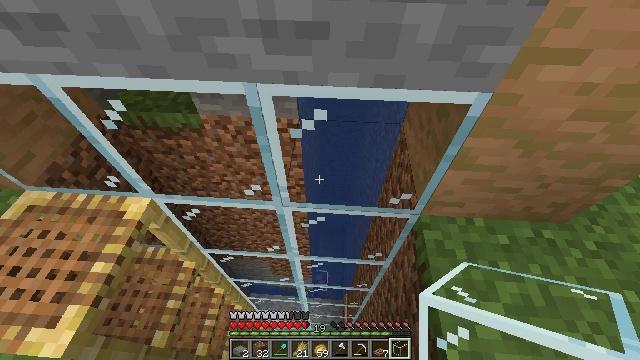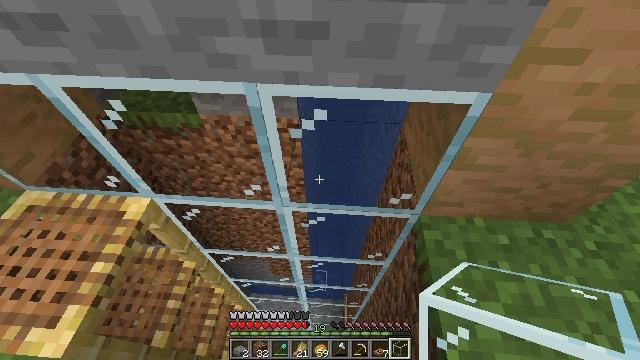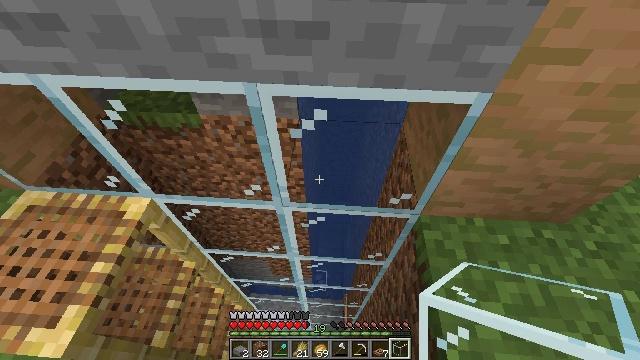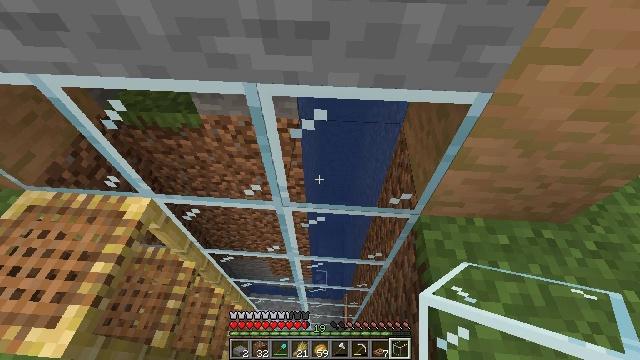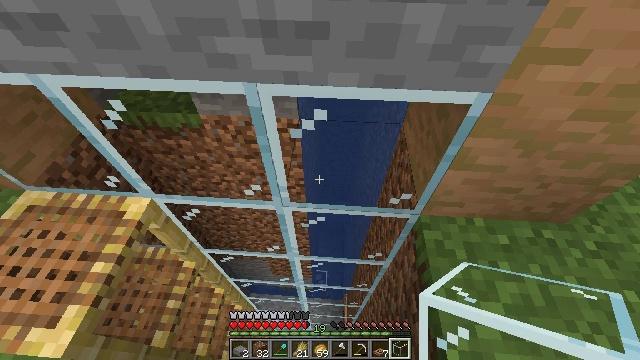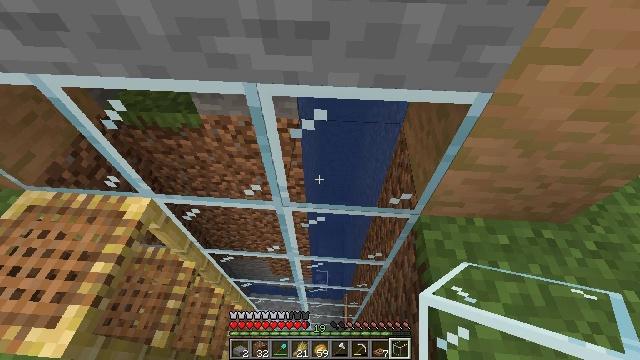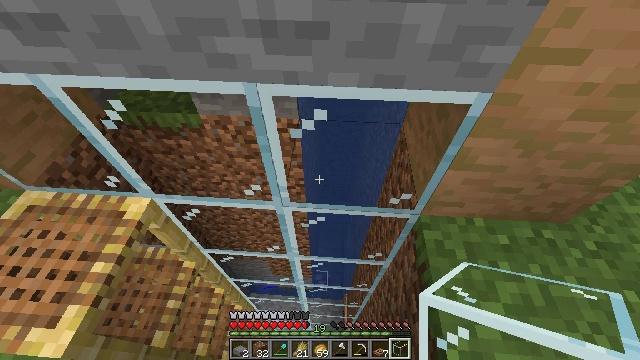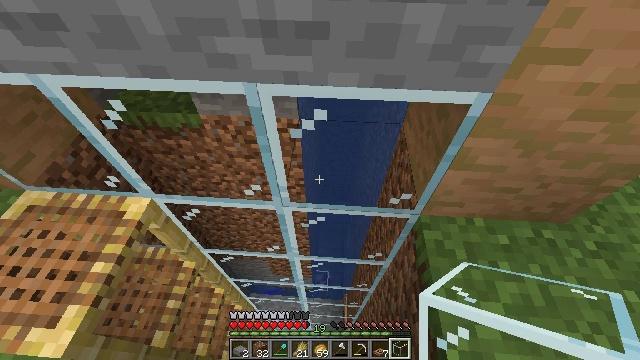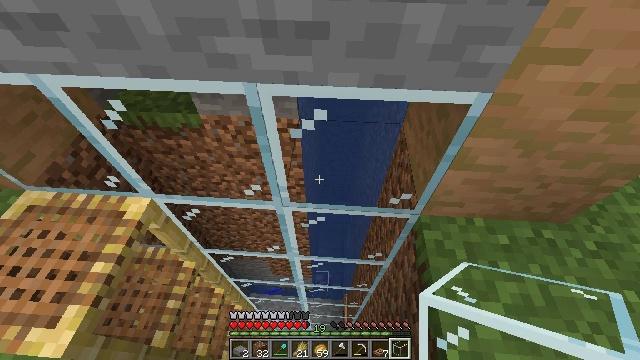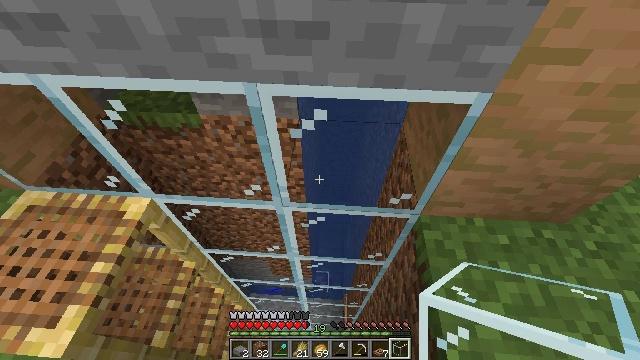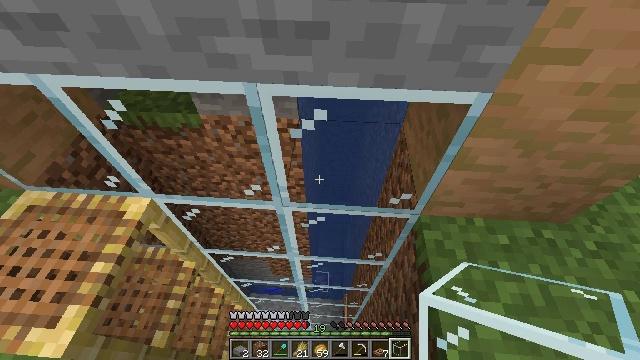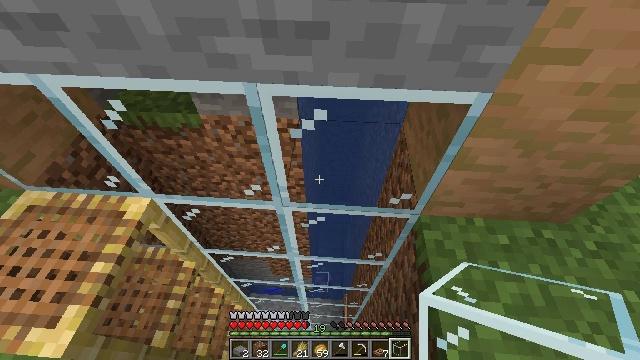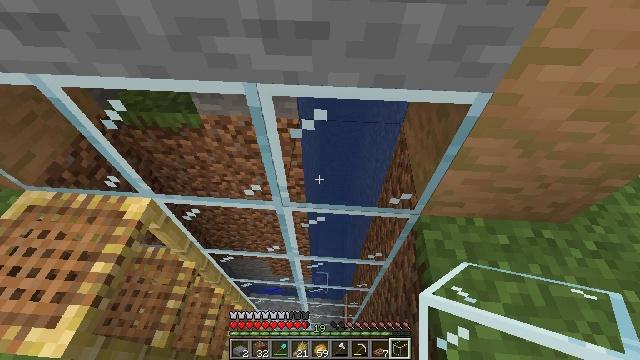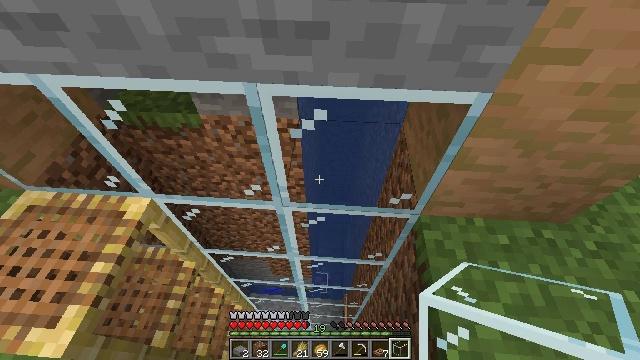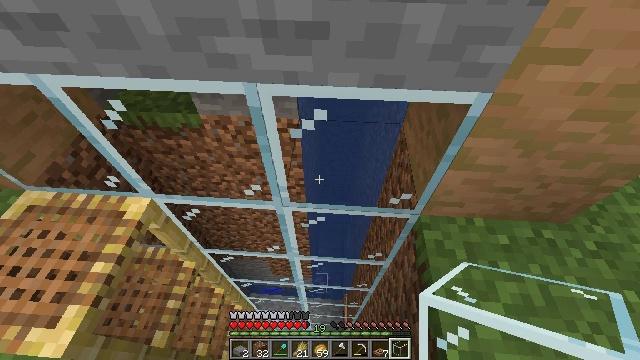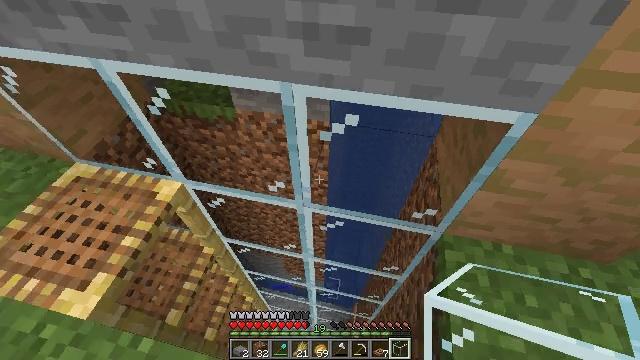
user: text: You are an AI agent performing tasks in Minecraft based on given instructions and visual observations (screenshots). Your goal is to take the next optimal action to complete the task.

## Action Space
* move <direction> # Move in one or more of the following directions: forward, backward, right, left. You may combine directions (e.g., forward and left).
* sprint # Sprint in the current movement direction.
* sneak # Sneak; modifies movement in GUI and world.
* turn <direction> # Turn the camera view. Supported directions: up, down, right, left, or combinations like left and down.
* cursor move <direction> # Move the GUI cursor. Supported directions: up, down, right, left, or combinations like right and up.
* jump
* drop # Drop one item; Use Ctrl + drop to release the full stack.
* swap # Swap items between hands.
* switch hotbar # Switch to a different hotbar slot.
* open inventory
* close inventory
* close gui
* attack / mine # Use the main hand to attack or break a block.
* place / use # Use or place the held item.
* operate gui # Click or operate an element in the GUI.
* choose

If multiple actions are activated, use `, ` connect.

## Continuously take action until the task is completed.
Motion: motion action
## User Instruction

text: Use jungle wood planks and sticks to make a jungle sign.
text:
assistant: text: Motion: no_op
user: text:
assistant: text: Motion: no_op
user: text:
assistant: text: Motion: no_op
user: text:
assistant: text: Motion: no_op
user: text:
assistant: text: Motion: no_op
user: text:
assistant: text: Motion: no_op
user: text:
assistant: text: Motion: no_op
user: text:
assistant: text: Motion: no_op
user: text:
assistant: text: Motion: no_op
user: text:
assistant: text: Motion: no_op
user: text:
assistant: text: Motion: no_op
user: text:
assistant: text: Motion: no_op
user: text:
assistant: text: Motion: no_op
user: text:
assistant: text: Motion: no_op
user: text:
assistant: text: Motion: turn left
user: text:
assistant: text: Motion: turn left
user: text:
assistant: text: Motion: turn left
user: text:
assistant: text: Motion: turn left and up
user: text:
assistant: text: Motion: turn left and up
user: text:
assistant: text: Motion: turn left and up
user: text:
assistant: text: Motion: turn left and up
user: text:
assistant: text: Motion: no_op
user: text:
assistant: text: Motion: no_op
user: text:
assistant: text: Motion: no_op
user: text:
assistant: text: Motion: no_op
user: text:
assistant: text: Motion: no_op
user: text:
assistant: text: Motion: turn up
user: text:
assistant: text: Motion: move forward, turn right and up
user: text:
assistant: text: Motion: move forward, turn right and up
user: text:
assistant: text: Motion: move forward, turn right and up